Field crop: maize
Growth stage: 1
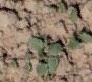
Species: convolvulus